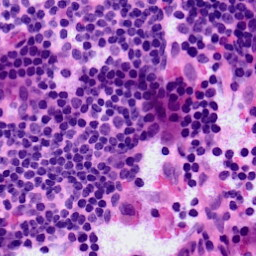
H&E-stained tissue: LymphNode